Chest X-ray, AP view. Patient: 60 years old, sex M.
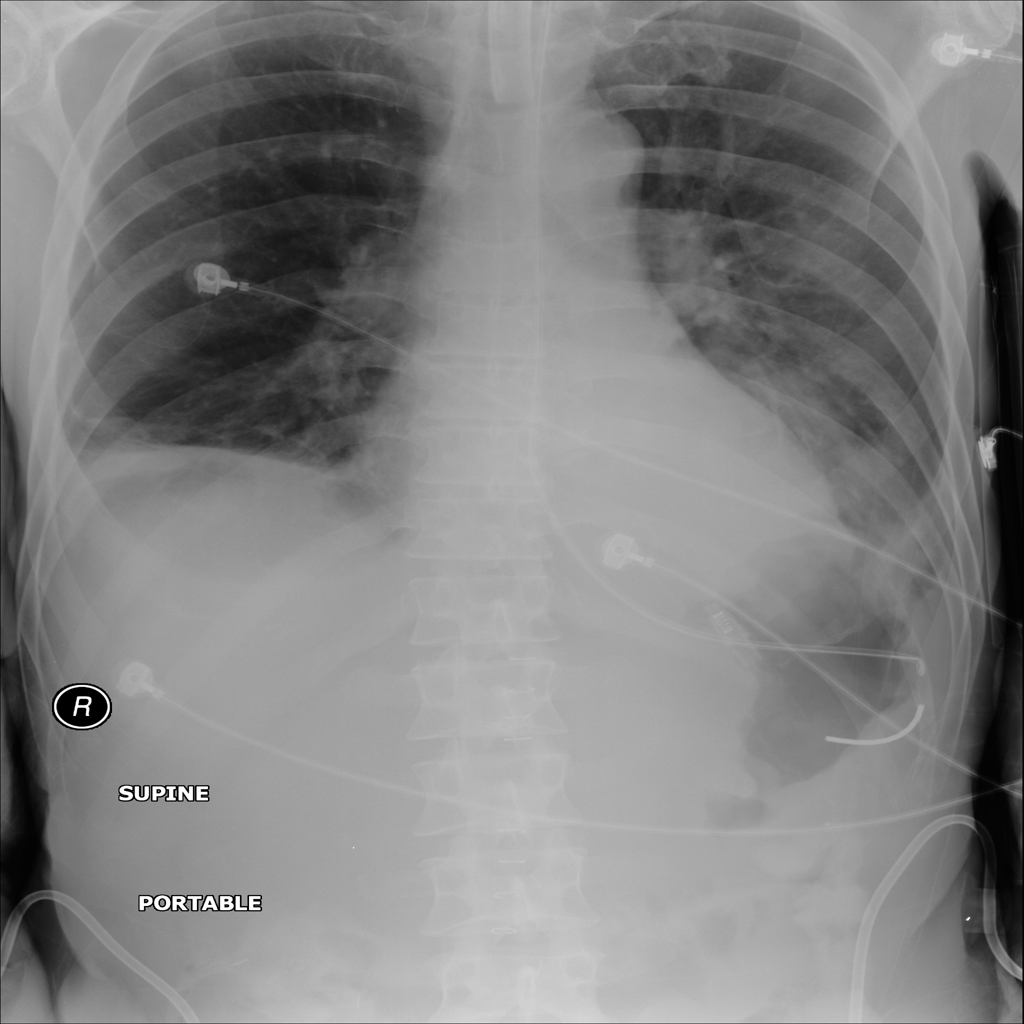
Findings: No Finding